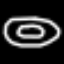
Label: donut